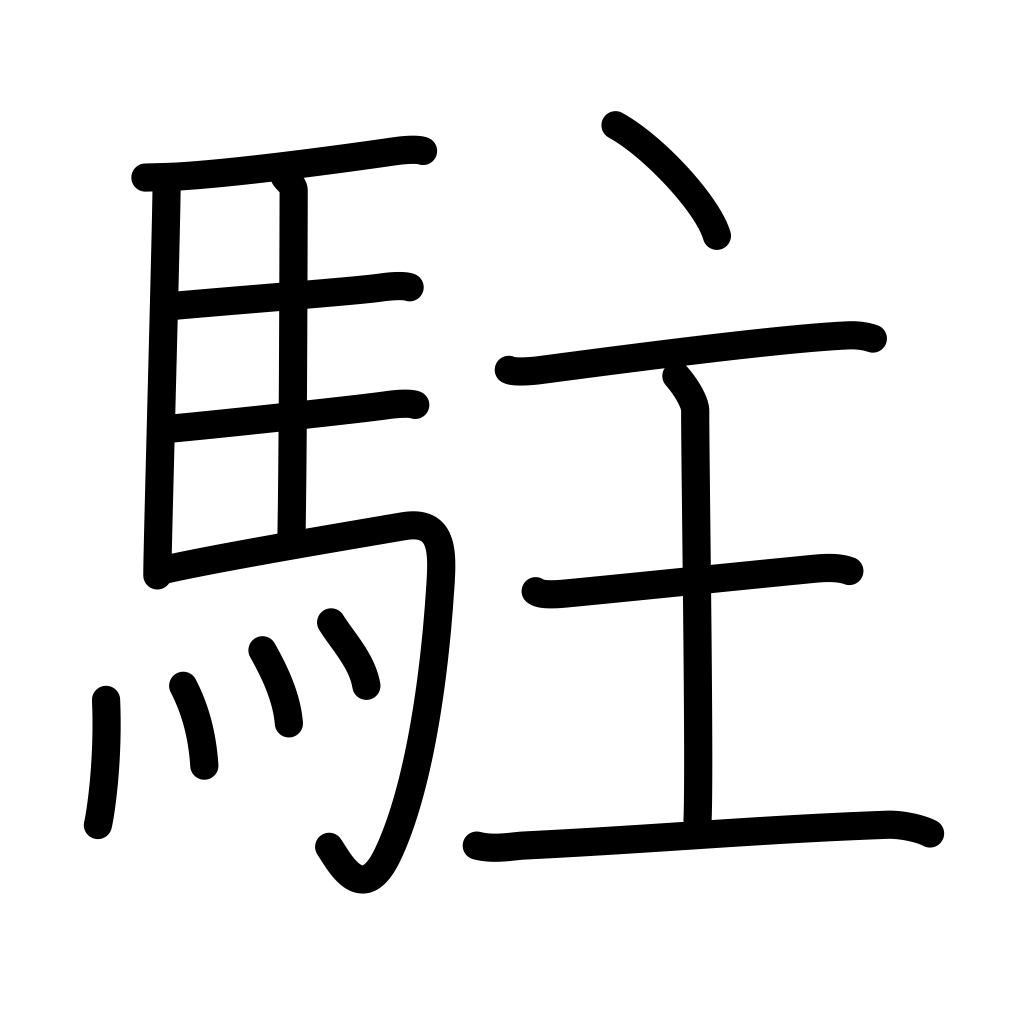
Meaning: stop-over, reside in, resident